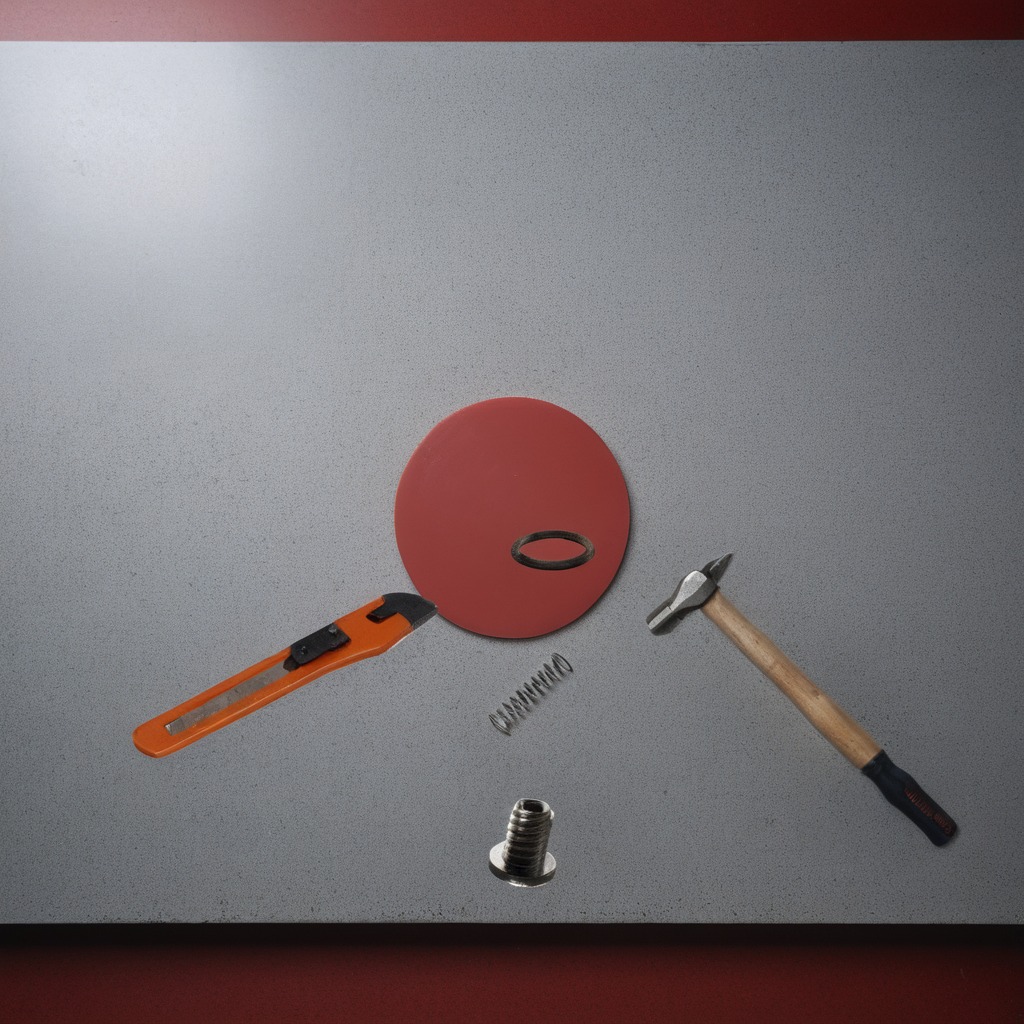
A rubber Oring, a utility knife, a metal machine screw, a hammer, and a coiled metal spring are lying on the clean granite tabletop covered with a red rubber mat inside a workshop under bright overhead lighting crisp shadows high clarity worn but beneath the mat.